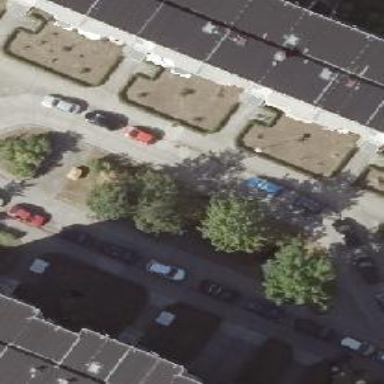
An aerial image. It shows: Concrete sidewalk along the footway.